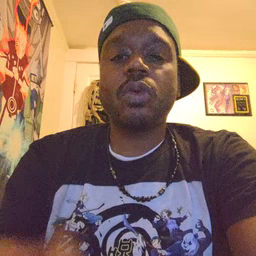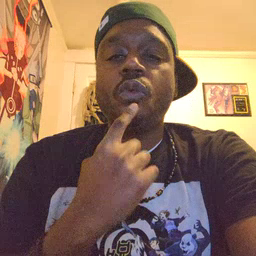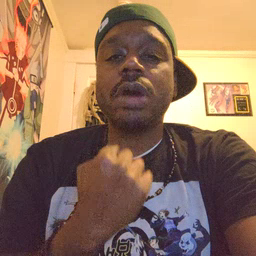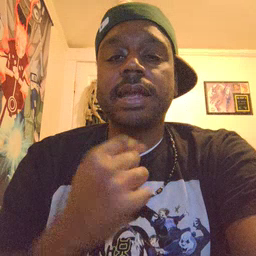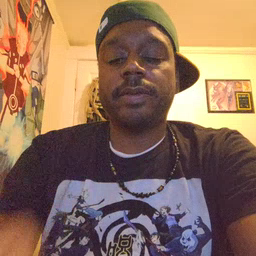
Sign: red